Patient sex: M
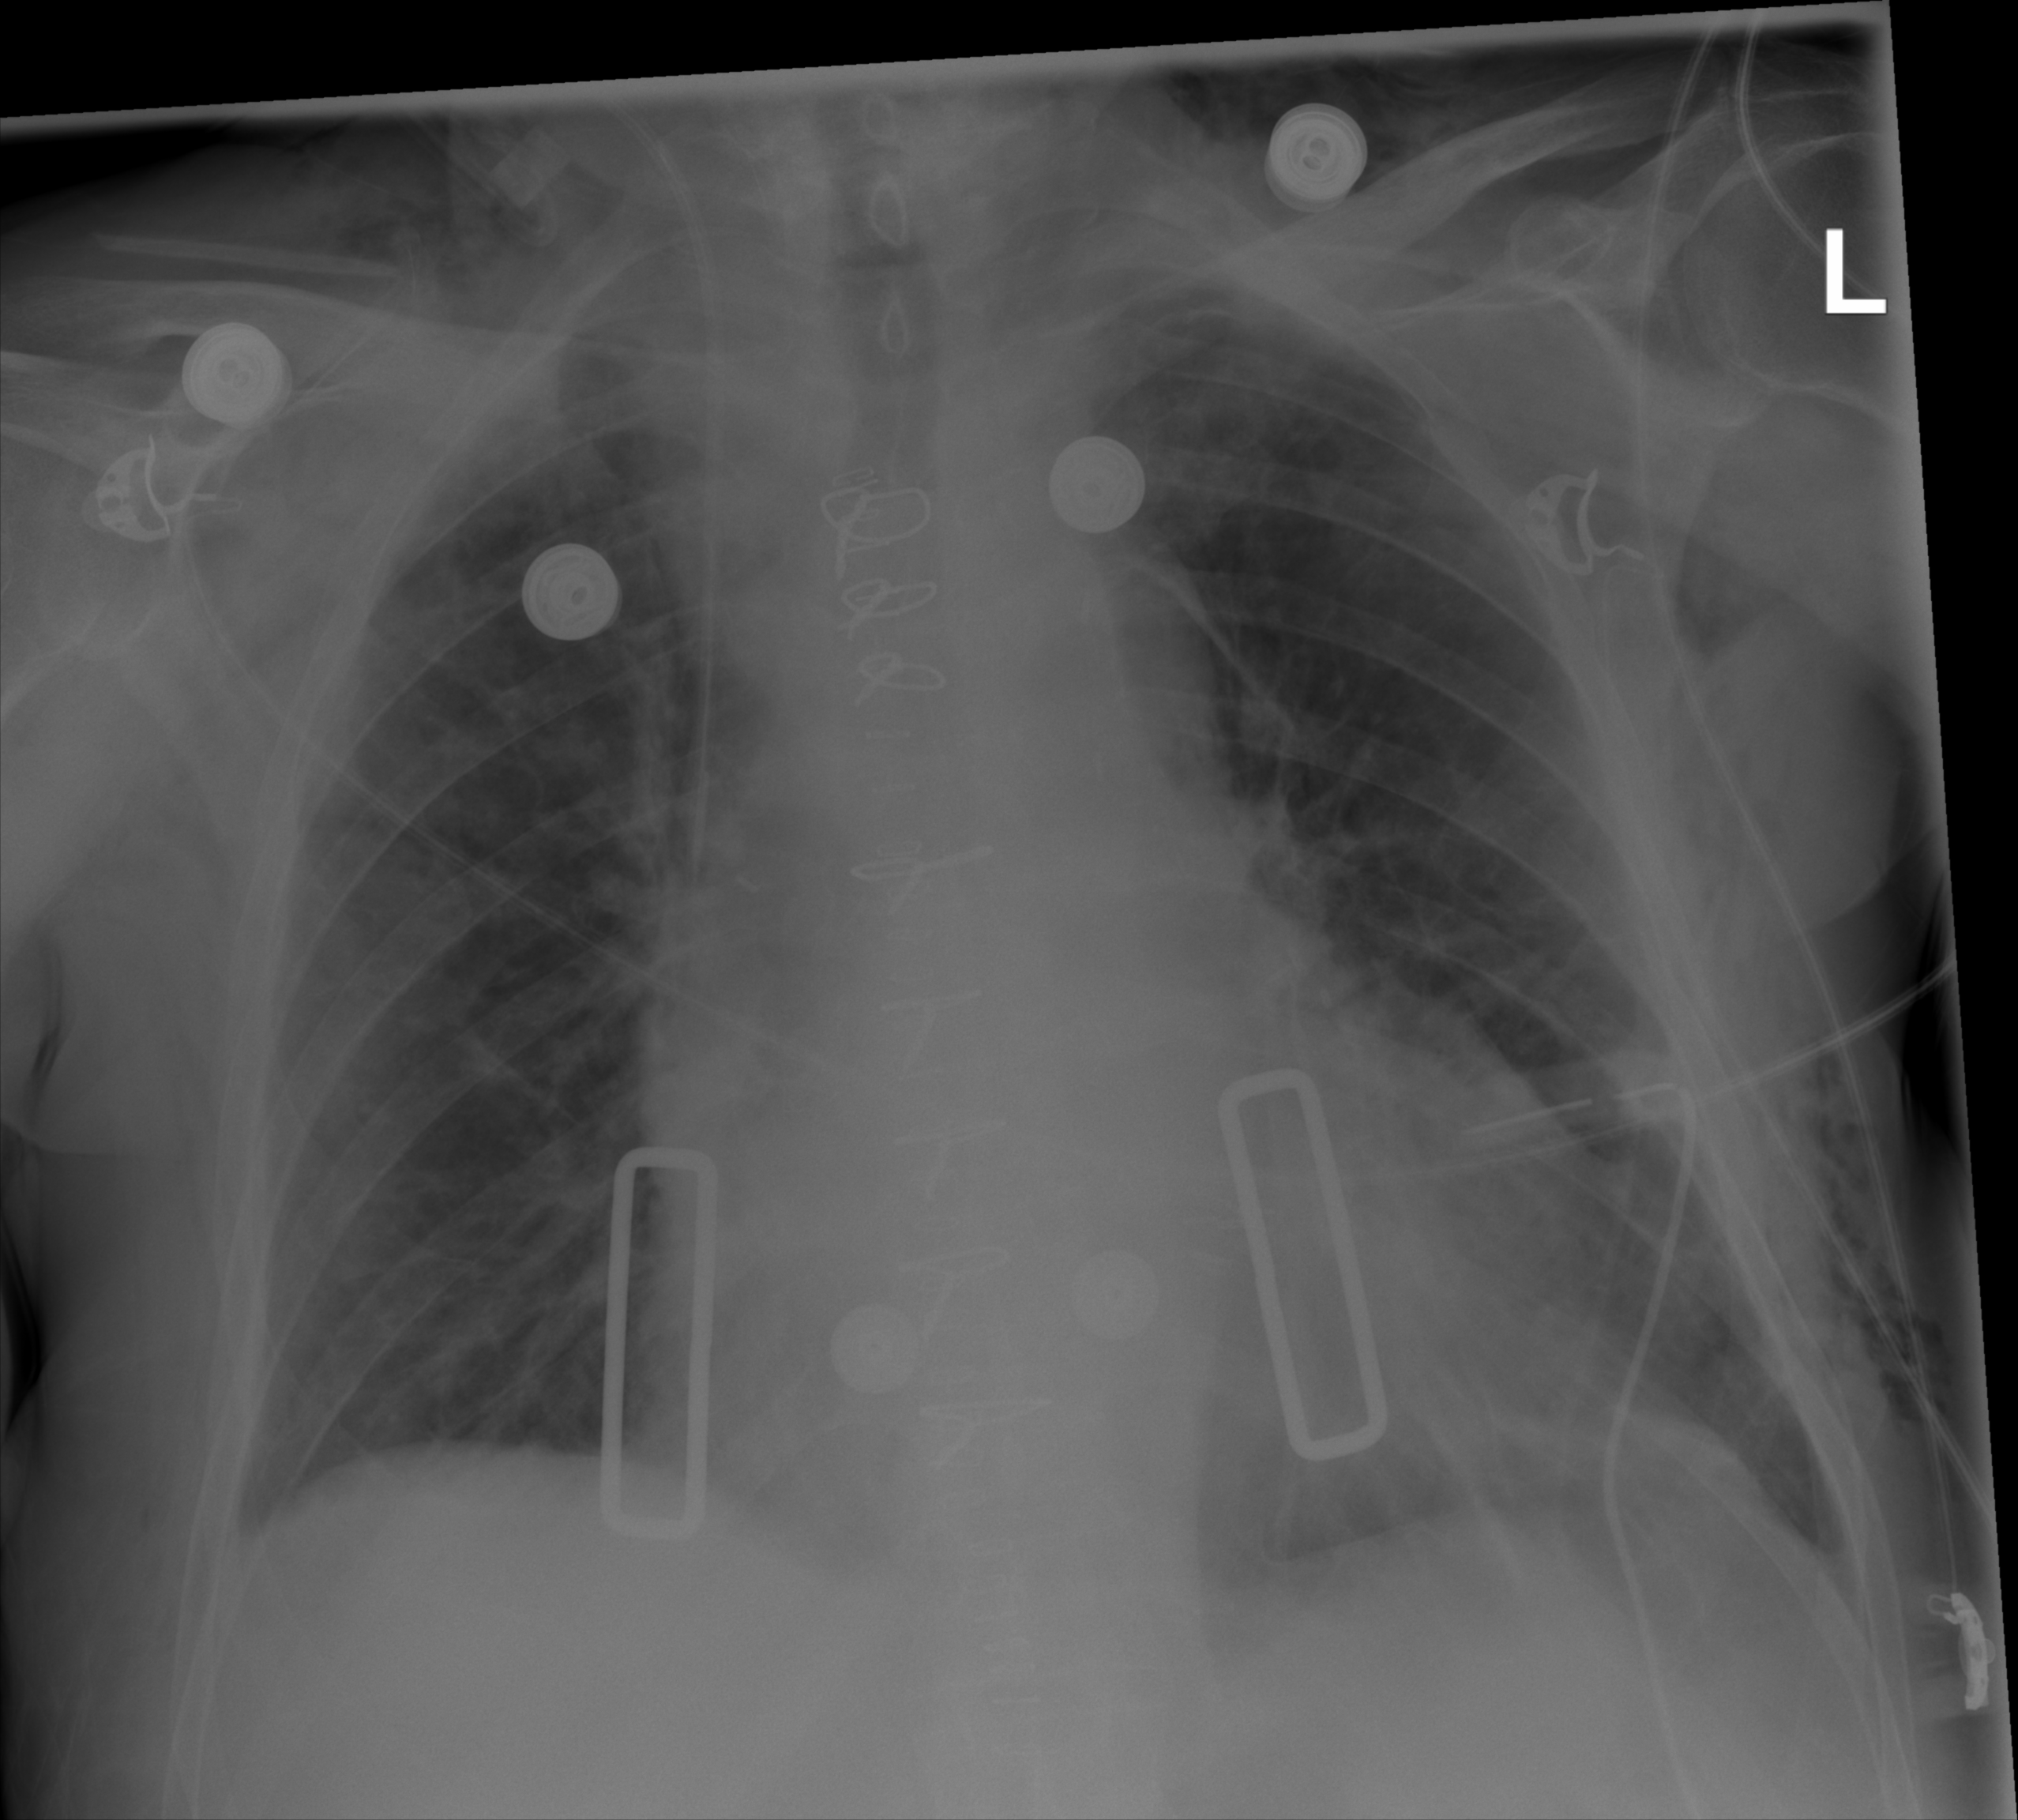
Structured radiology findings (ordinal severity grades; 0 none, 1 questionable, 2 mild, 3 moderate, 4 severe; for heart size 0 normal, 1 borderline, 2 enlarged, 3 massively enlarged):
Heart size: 2
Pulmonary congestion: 2
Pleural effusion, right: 0
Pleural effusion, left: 2
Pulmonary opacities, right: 0
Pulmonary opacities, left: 0
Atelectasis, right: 2
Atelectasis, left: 2